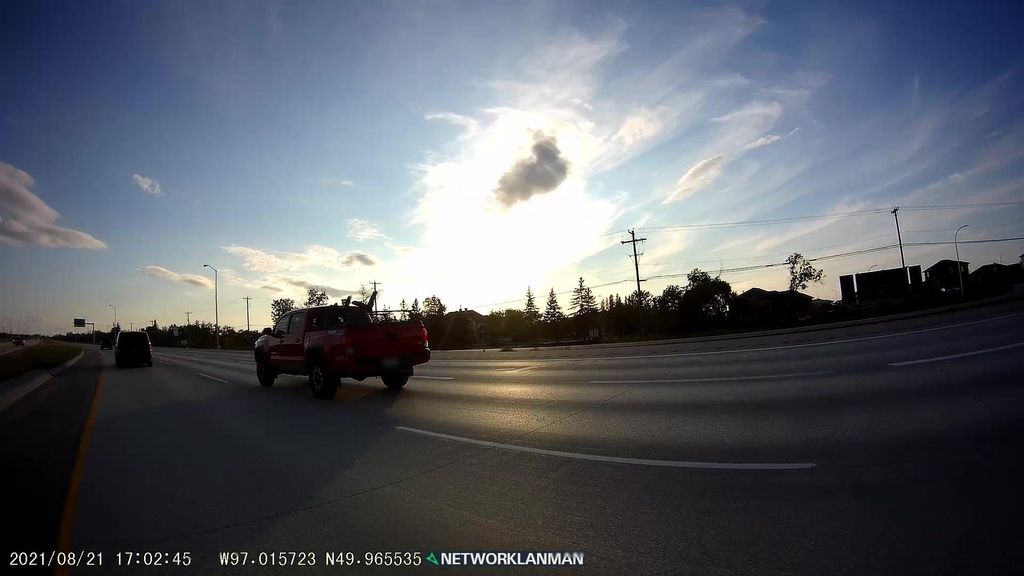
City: winnipeg